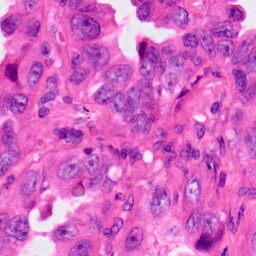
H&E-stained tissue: Lung